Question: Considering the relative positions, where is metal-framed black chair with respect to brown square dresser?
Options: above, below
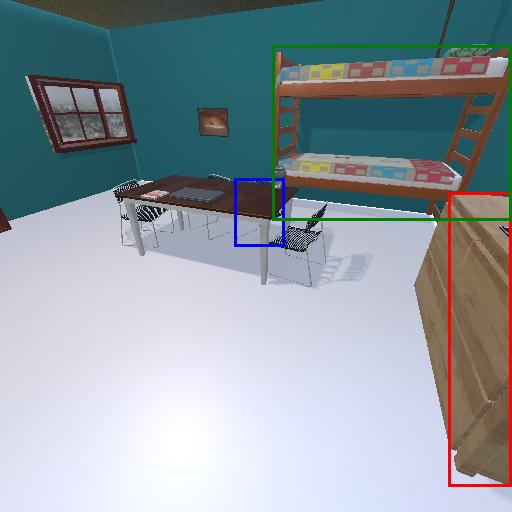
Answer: above